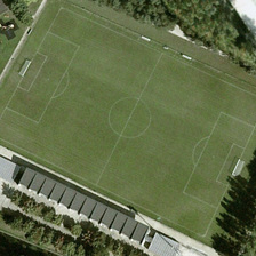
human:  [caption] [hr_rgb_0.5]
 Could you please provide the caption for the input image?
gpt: The football field is green grass around the tree is green.

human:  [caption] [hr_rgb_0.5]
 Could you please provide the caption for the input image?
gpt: The football field is green and the trees are green.

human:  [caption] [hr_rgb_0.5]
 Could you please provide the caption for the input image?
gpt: The soccer field is green grass around the tree.

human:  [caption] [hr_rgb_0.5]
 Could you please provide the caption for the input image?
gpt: The football field is green and the grass around the trees is green.

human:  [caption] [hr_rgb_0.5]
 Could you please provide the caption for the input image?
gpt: The football field is green to the REDOR Tree is green.